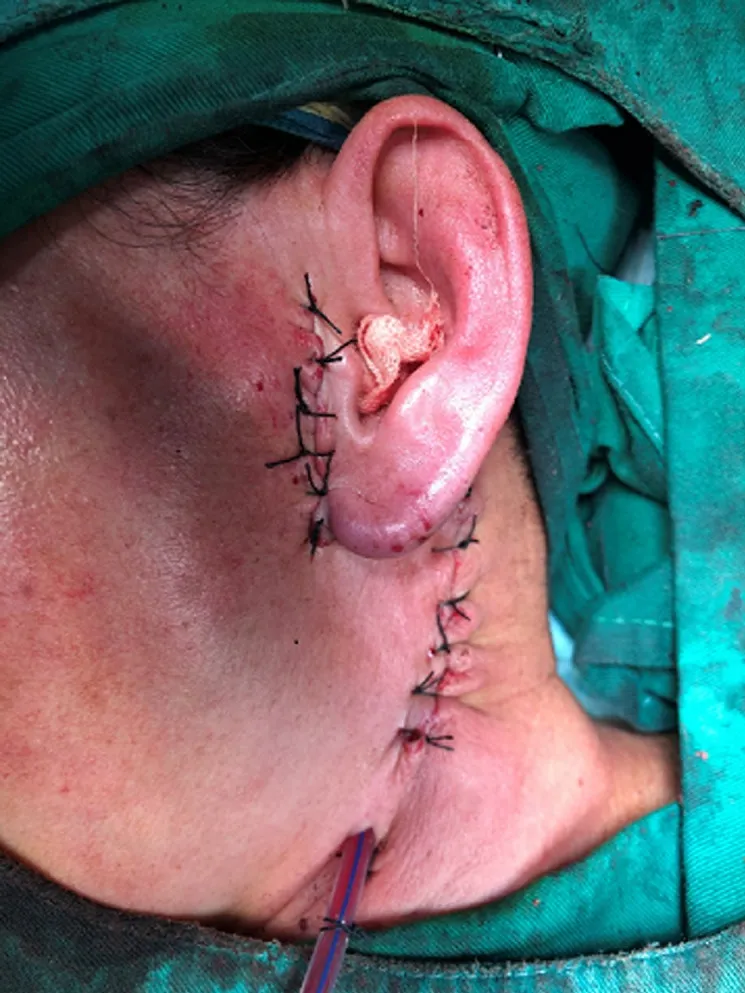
sutured layer with a drainage tube.
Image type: medical_photograph (other_medical_photograph)